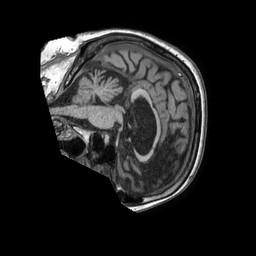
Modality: T1w
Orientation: sagittal
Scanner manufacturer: philips
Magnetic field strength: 1.5 T
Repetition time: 0.007601 s
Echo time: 0.003452 s